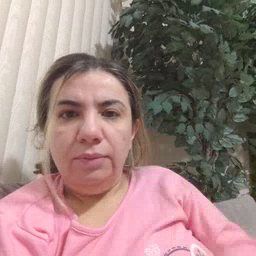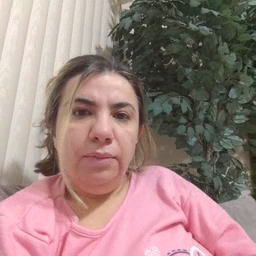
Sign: radio